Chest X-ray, PA view. Patient: 25 years old, sex M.
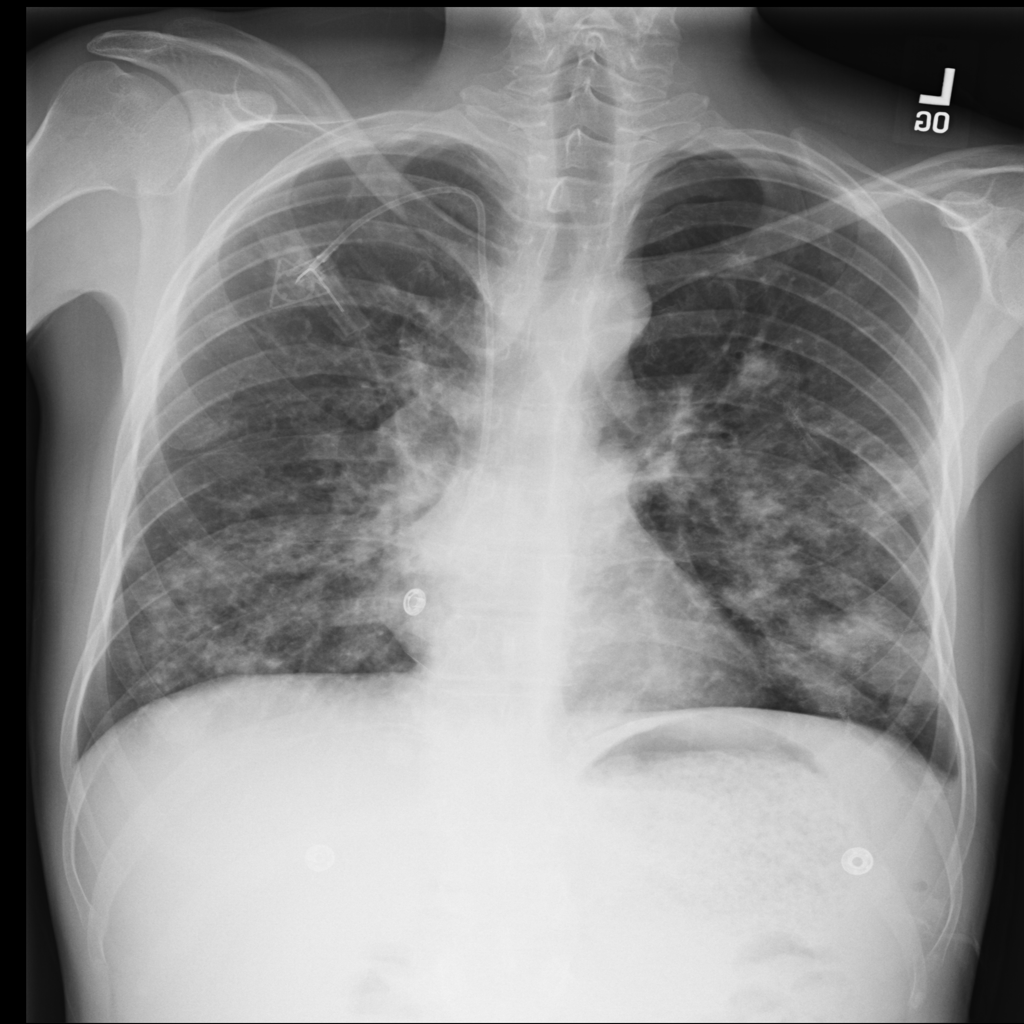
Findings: Infiltration